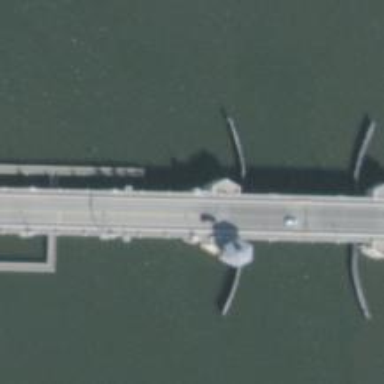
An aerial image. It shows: Secondary road bridge with asphalt surface and separate sidewalk.